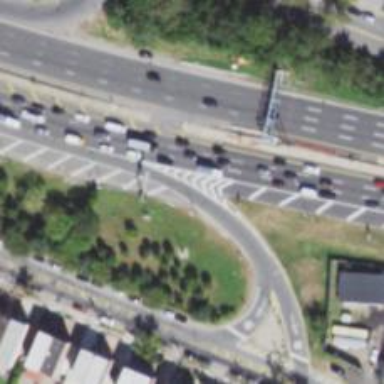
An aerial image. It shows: Asphalt motorway link.